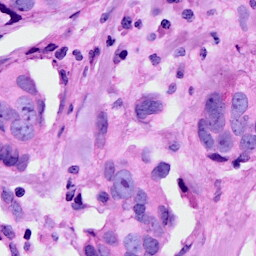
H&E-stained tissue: Breast